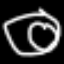
Label: donut